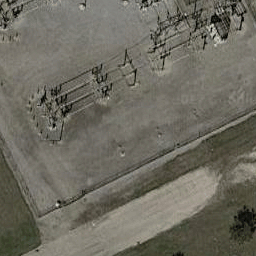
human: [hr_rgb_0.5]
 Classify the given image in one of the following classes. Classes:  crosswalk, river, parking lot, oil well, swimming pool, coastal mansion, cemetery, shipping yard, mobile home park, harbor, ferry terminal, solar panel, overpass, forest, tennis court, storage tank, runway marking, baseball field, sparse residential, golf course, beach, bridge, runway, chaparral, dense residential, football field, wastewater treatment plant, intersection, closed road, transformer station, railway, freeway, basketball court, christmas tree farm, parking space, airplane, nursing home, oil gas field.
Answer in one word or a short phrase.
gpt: transformer station